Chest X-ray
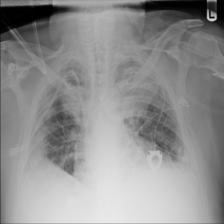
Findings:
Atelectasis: positive
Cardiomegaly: negative
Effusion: positive
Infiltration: positive
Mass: negative
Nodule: negative
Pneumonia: negative
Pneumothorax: negative
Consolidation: negative
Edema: negative
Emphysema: negative
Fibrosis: negative
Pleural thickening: negative
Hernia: negative